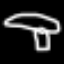
Label: mushroom